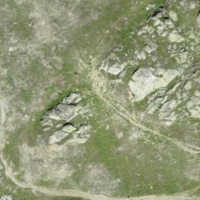
EUNIS habitat code: 26
Species observed at this site:
Phoenicurus ochruros
Anthus spinoletta